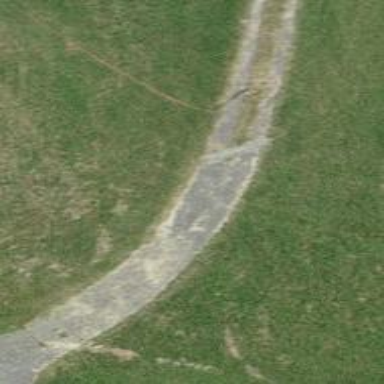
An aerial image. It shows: Track with grade 3 surface.